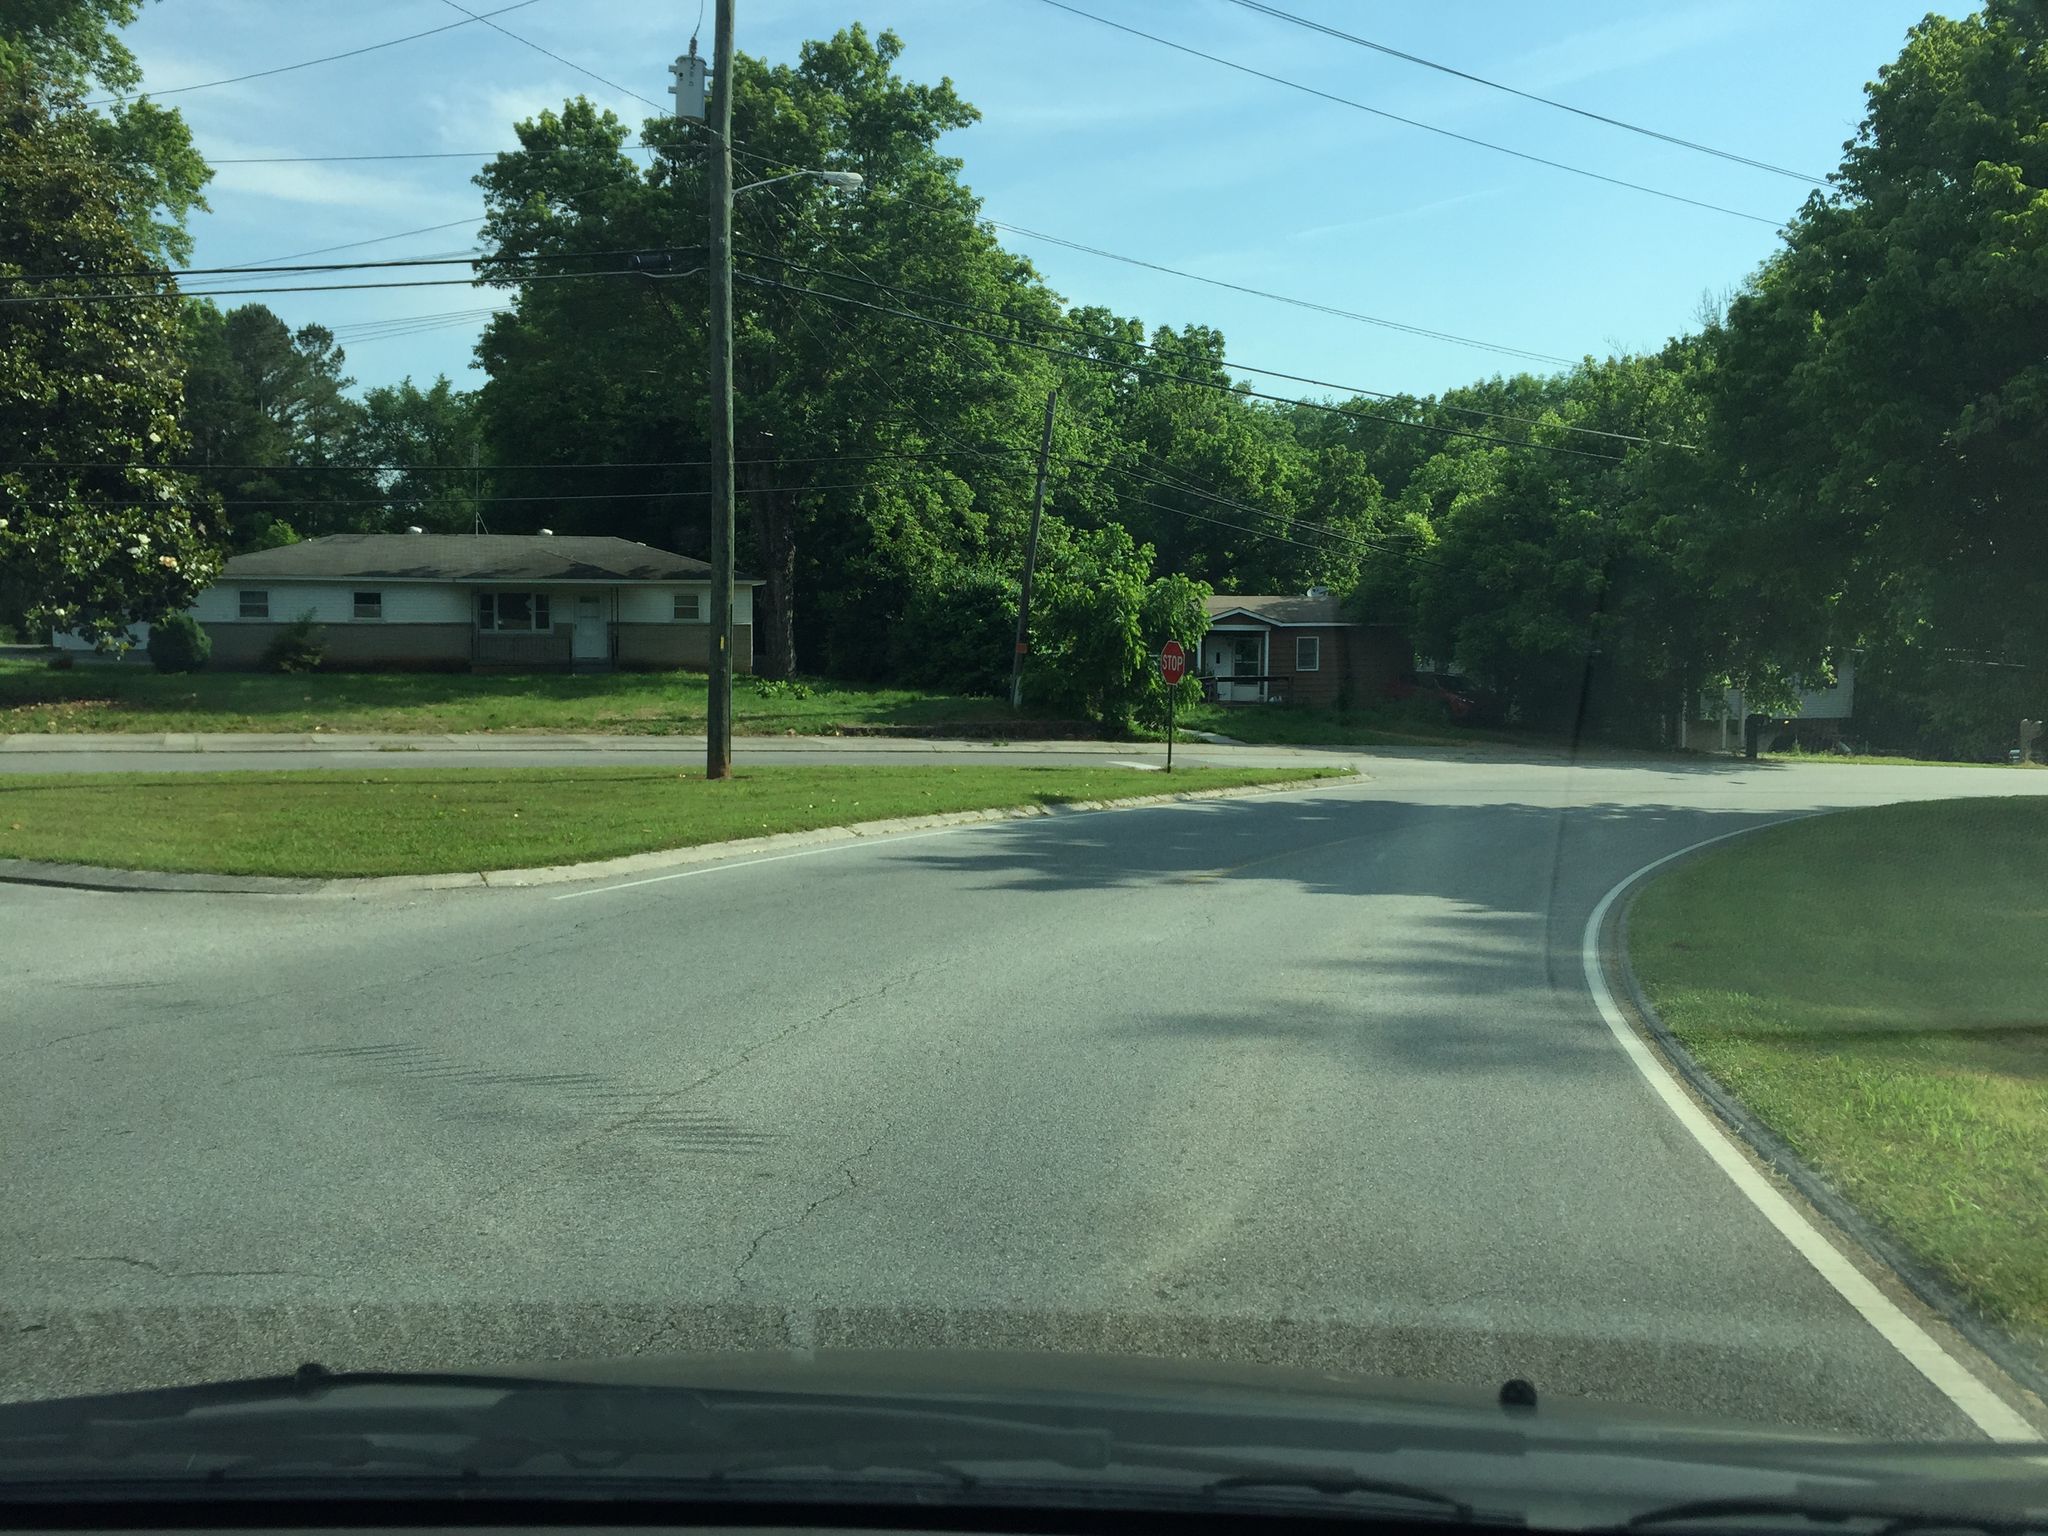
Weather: clear
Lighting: day
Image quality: good
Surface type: driving surface
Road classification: service, tertiary
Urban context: low density rural
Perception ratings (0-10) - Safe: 3.09, Lively: 3.83, Beautiful: 6.58, Boring: 4.19, Depressing: 6.77, Wealthy: 1.3